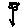
Label: flower